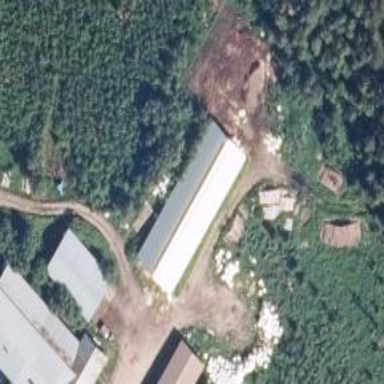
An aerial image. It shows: Shed.